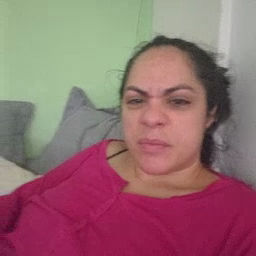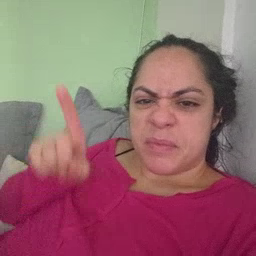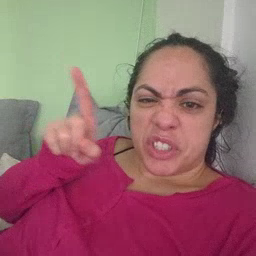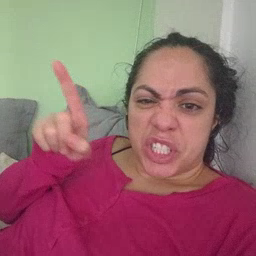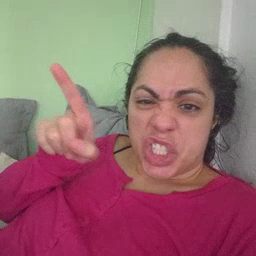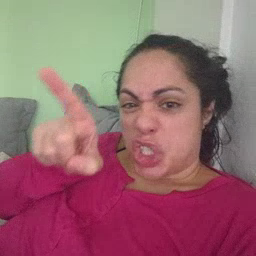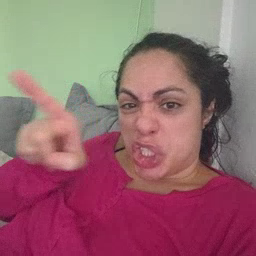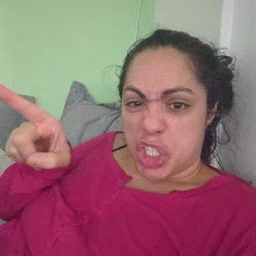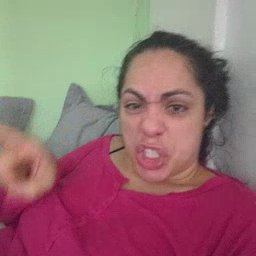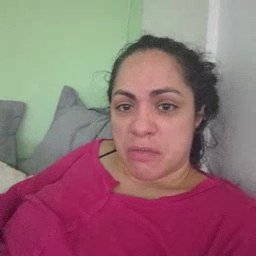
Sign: hesheit